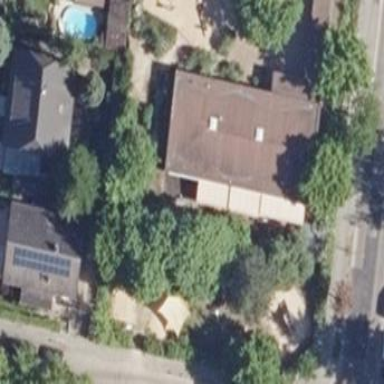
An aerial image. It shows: Kindergarten building.